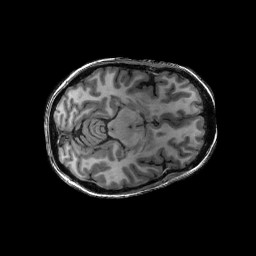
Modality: T1w
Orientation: axial
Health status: ill
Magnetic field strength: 3 T